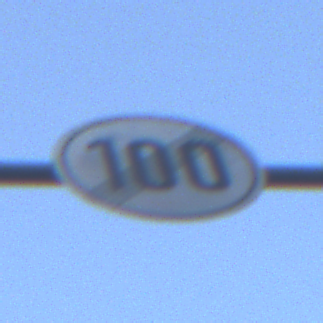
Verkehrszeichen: EndeGeschwindigkeit100
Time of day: SunriseSunset
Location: Outdoor (Urban)
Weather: Clear
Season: NotSpecified
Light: Natural